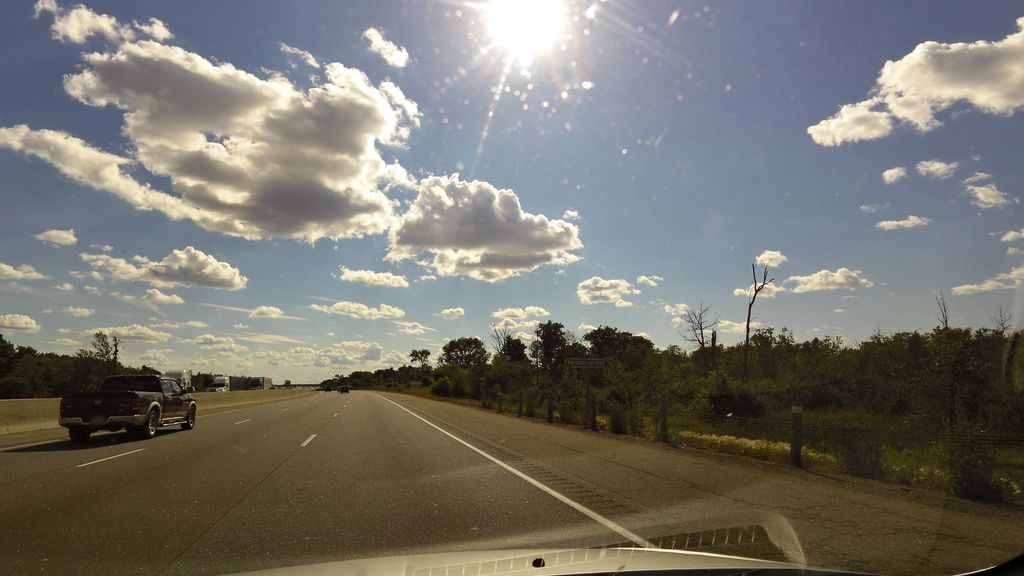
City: kitchener-waterloo